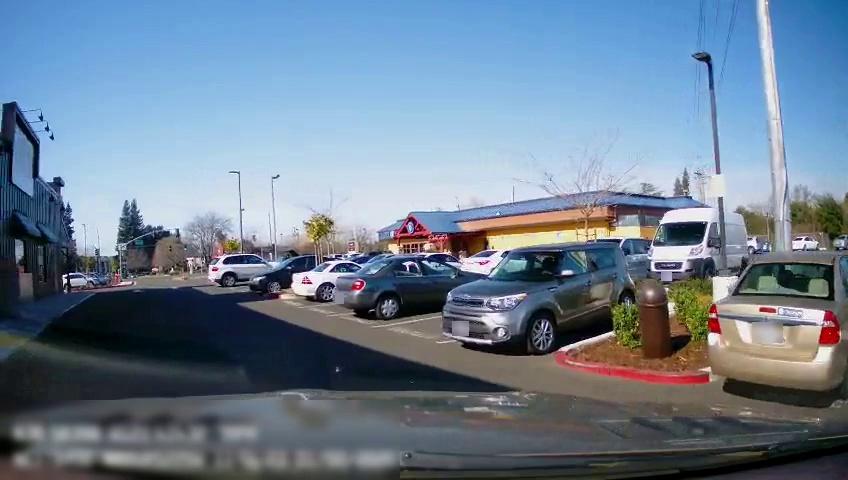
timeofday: Day
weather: Sunny
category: Drivable Space
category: Drivable Space
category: Vehicles | Car
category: Vehicles | SUV
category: Vehicles | Car
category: Vehicles | Van
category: Vehicles | SUV
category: Vehicles | Car
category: Vehicles | SUV
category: Vehicles | Car
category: Vehicles | Car
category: Vehicles | Car
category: Vehicles | Car
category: Vehicles | Car
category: Vehicles | SUV
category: Vehicles | SUV
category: Vehicles | SUV